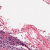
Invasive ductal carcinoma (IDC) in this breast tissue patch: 1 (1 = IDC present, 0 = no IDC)